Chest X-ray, PA view. Patient: 19 years old, sex F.
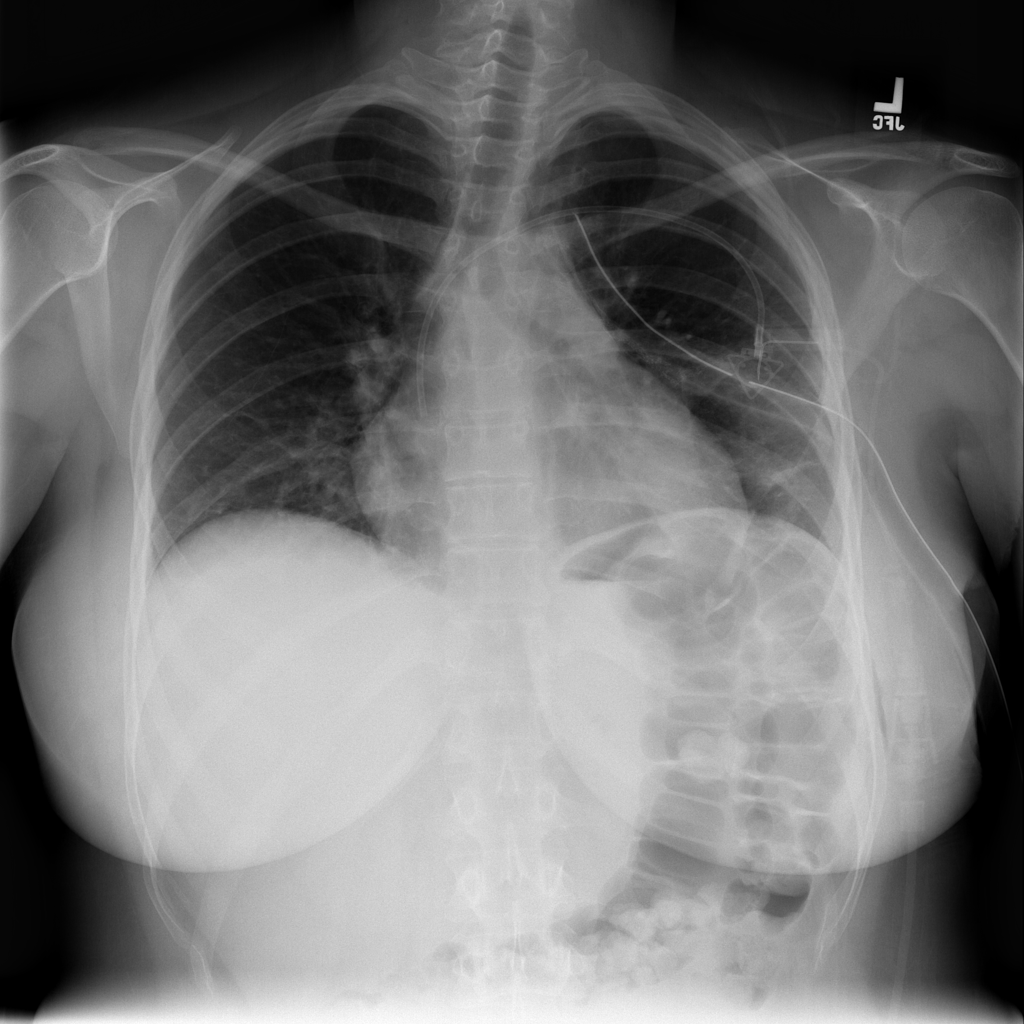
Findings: Atelectasis